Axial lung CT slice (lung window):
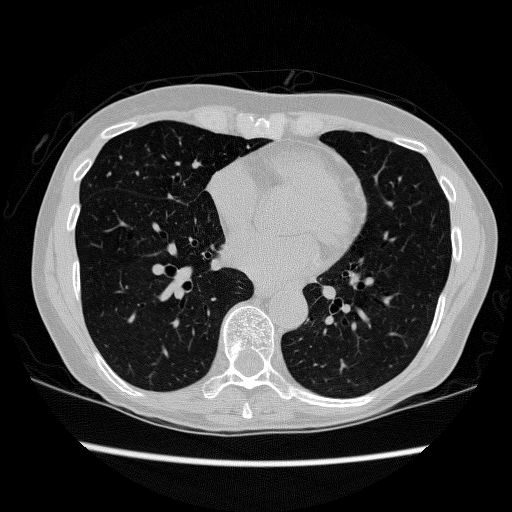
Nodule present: no